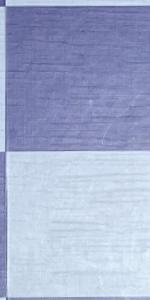
Label: Empty